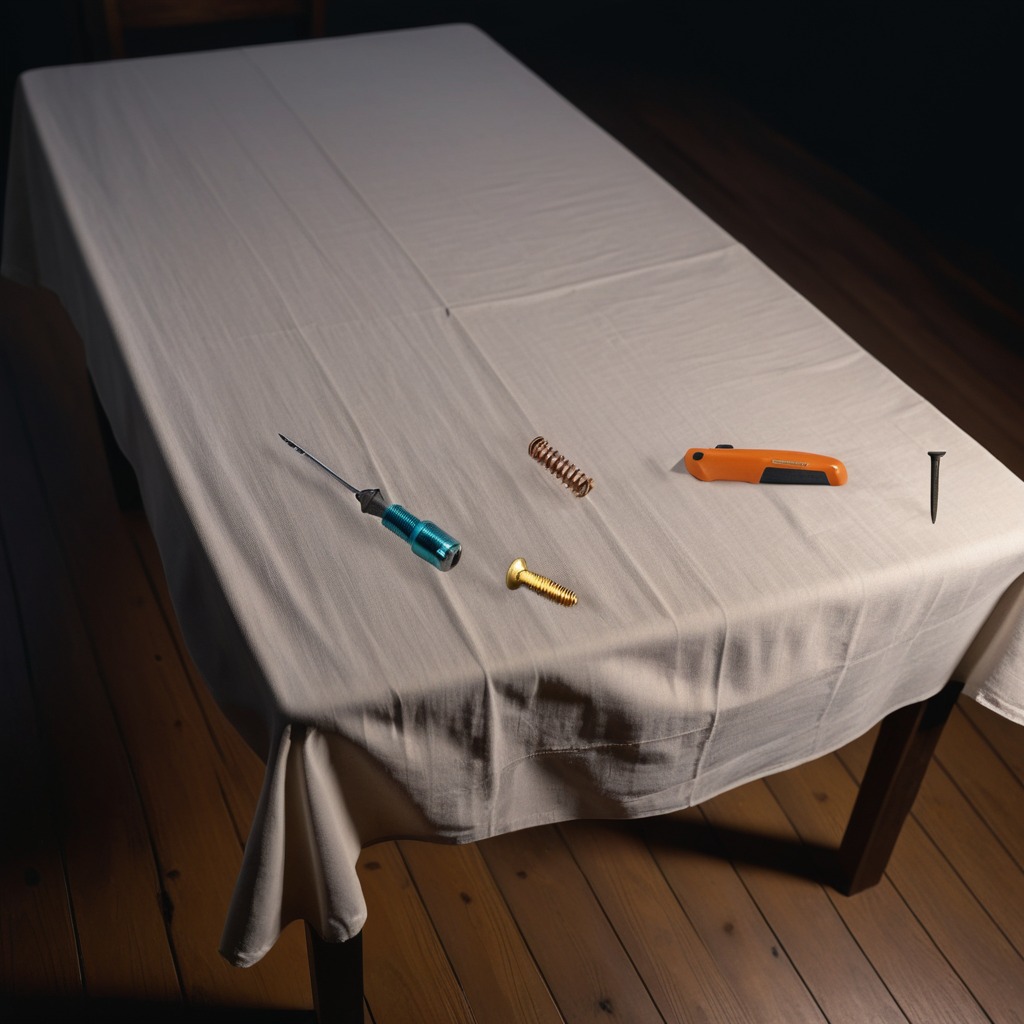
A utility knife, a metal machine screw, an iron nail, a coiled metal spring, and a screwdriver are lying on the wooden table.